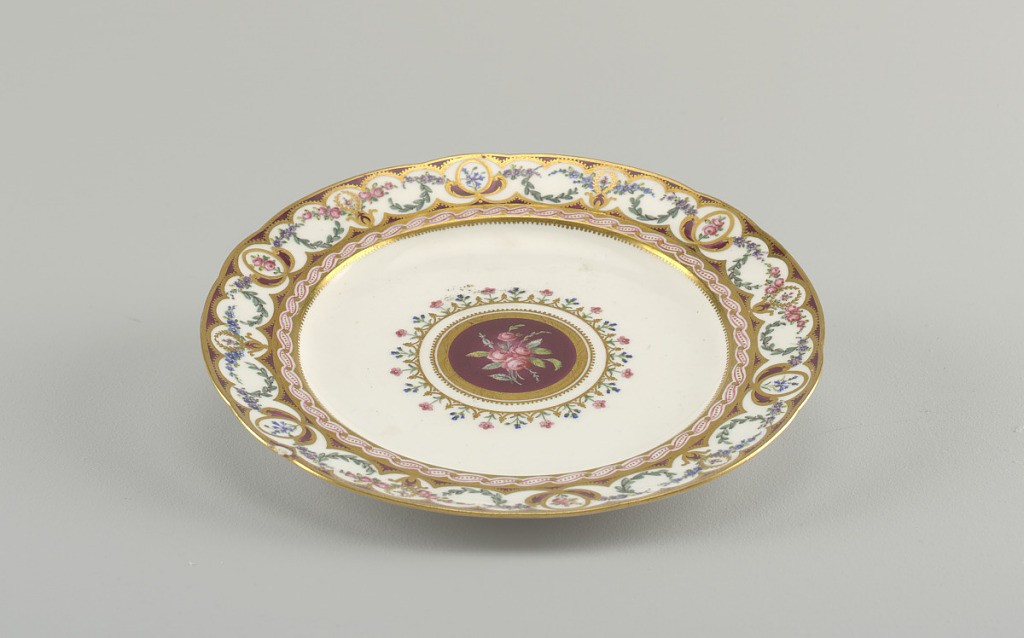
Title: Plate, from the "Eden" Service (One of Sixteen)
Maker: Sèvres Porcelain Manufactory, French, established 1756
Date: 1787
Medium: soft paste porcelain, vitreous enamel, gold
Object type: plate
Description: Circular molded plate with broad rim painted in purple ground with continuous enameled and gilded floral swags in blue, pink, and green, with gilded scallops. Center with floral border, gilded edge, and central spray ofroses against purple ground.